Aerial crown-view tile of a tropical tree (Barro Colorado Island, Panama), acquired 20240813:
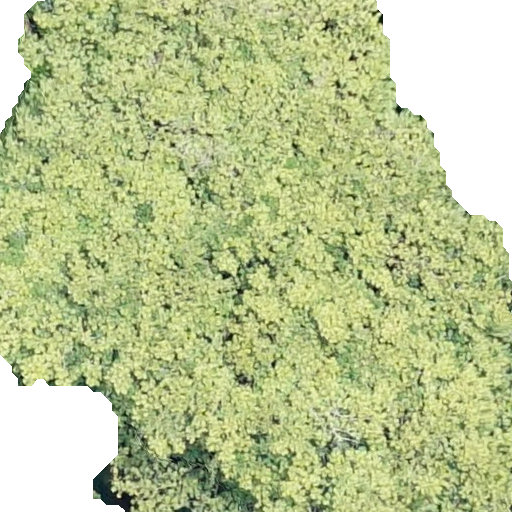
Species: Tachigali panamensis
GBIF accepted scientific name: Tachigali panamensis
Crown area: 420.607 m²